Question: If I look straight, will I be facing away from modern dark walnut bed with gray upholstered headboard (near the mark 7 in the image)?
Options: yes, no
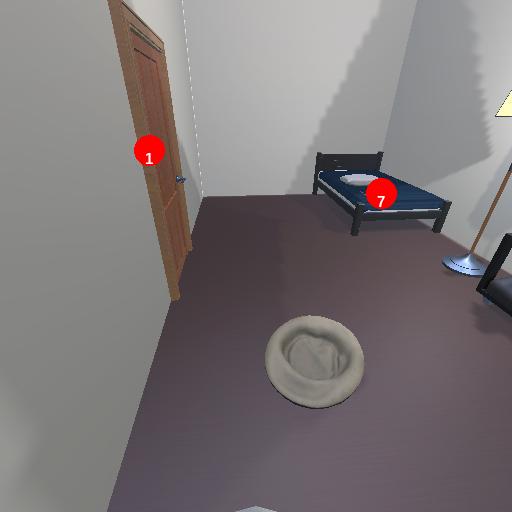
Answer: yes